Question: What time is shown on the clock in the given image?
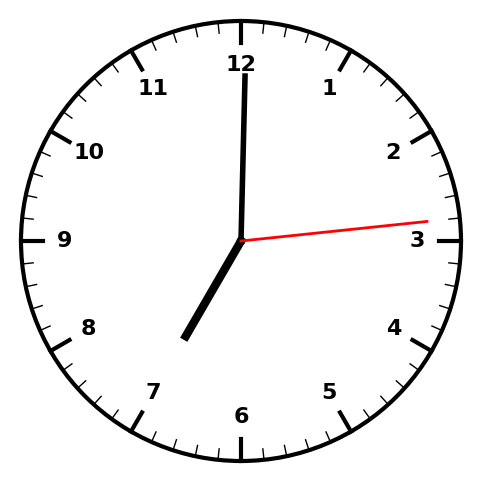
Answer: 07:00:14